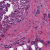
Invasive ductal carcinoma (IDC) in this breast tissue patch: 0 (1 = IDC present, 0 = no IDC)